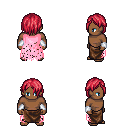
a pixel art fantasy rpg character, male body template, human, dark skin, pink tattered cape, robe skirt, ruby red bangs hairstyle, white cloth bracers, four views (front, back, left, right), 2x2 character sprite sheet, small pixel art, hard edges, no anti-aliasing